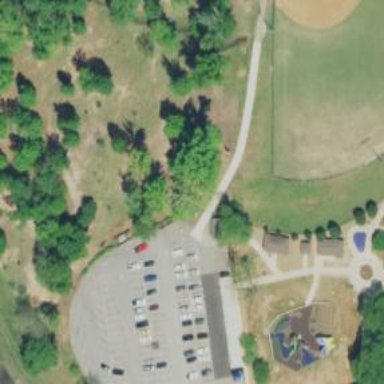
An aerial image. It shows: Disc golf tee.